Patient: sex M, age 48
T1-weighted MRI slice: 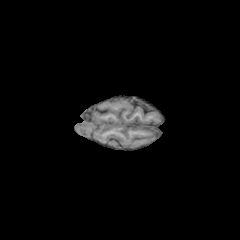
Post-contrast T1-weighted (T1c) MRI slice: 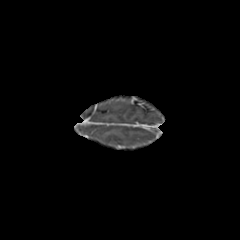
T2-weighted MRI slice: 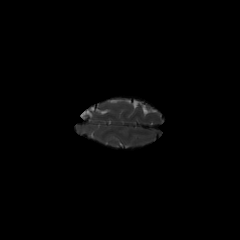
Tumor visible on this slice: no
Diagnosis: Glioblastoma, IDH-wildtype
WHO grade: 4